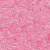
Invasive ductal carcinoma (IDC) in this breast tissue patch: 0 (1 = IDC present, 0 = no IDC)